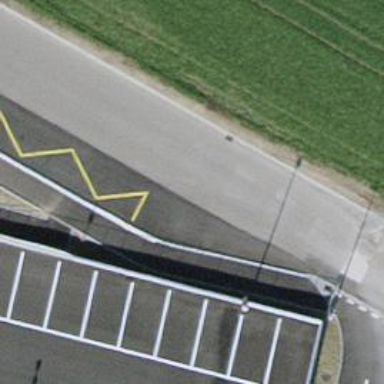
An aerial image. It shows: Public transport stop position.